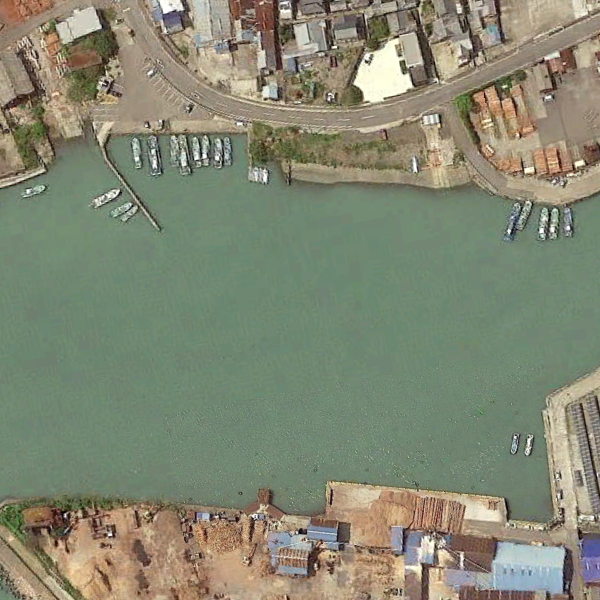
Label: Port